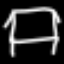
Label: bed